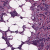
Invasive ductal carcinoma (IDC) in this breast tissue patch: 1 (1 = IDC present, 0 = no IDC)